Question: Hi i want to populate this tableview

i don't use the static table view because i take an error, and i decide to use the dynamic table view and disable the scroll in the table.
The table view is use only for the information :
'''
@IBOutlet var tableInfoQuake: UITableView!
override func viewDidLoad() {
super.viewDidLoad()
navigationItem.title = quake.place
tableInfoQuake.cellForRowAtIndexPath(NSIndexPath(forRow: 0, inSection: 0))?.textLabel?.text = quake.place
tableInfoQuake.cellForRowAtIndexPath(NSIndexPath(forRow: 0, inSection: 0))?.textLabel?.text = "Mag: \(quake.mag)"
tableInfoQuake.cellForRowAtIndexPath(NSIndexPath(forRow: 1, inSection: 0))?.textLabel?.text = "Cordinate: (\(quake.longitude),\(quake.latitude))"
tableInfoQuake.cellForRowAtIndexPath(NSIndexPath(forRow: 1, inSection: 0))?.textLabel?.text = "Depth: \(quake.depth)"
'''
but in the table view i don't visualize nothing.
how can i do? thank you.
EDIT: i do this to modify each row :
'''
func tableView(tableView: UITableView, cellForRowAtIndexPath indexPath: NSIndexPath) -> UITableViewCell {
var cellIdentifier = "quakeInfo"
var cell:UITableViewCell = tableView.dequeueReusableCellWithIdentifier(cellIdentifier, forIndexPath: indexPath) as UITableViewCell
if indexPath == NSIndexPath(forRow: 0, inSection: 0){
cell.textLabel!.text = quake.place
cell.detailTextLabel!.text = "Mag: \(quake.mag)"
}
if indexPath == NSIndexPath(forRow: 1, inSection: 0){
cell.textLabel!.text = "Cordinate: (\(quake.longitude),\(quake.latitude))"
cell.detailTextLabel!.text = "Depth: \(quake.depth)"
}
return cell
}
'''
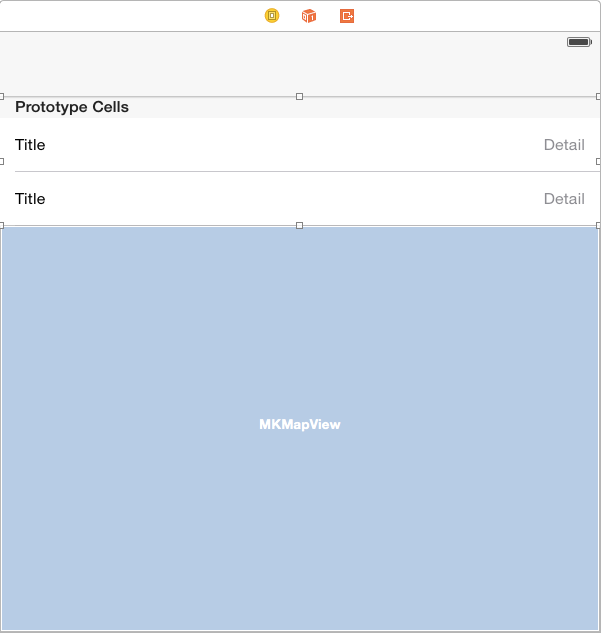
Answer: # Oh TableViews...
So, you want to dynamically populate a tableview. Well... here you go my friend:
---
## Step 1: Implement The DataSource
Okay.... so you know what a protocol is? Well if you don't ... <URL>. A DataSource is what the UITableView will call to retrieve the data it requires to display. To be specific, the DataSource in question is UITableViewDataSource.
so...
'''
// change top to...
class MyViewController:UIViewController, UITableViewDataSource
'''
This makes UITableViewDataSource a requirement for your ViewController. Next you need to set the datasource on your UITableView. So....
'''
override func viewDidLoad() {
super.viewDidLoad()
navigationItem.title = quake.place
tableInfoQuake.datasource = self
}
'''
Lets say you want to now add 7 cells to the table, and all 7 will say "Hello Man". For this example, I am going to do it the worst yet simplest way. if you want me to go more in depth, just comment below, and I will do it the better way.
'''
func tableView(tableView: UITableView, numberOfRowsInSection section: Int) -> Int {
return 7
}
func tableView(tableView: UITableView, cellForRowAtIndexPath indexPath: NSIndexPath) -> UITableViewCell {
let cell = UITableViewCell()
let label = UILabel(CGRect(x:0, y:0, width:200, height:50))
label.text = "Hello Man"
cell.addSubview(label)
return cell
}
'''
So thats it for step one. We have told the table that the ViewController has what it is looking for in terms of data, and we have returned data for it to use.
---
## Step 2: Implement The Delegate
Much like Step 1, this step starts with adding something to the top...
'''
// change top to...
class MyViewController:UIViewController, UITableViewDataSource, UITableViewDelegate
'''
Then, again, much like the top, we will edit the function...
'''
override func viewDidLoad() {
super.viewDidLoad()
navigationItem.title = quake.place
tableInfoQuake.datasource = self
tableInfoQuake.delegate = self
}
'''
And now we must implement the delegate methods that designate the height of each cell.
'''
func tableView(tableView: UITableView, heightForRowAtIndexPath indexPath: NSIndexPath) -> CGFloat {
return 50
}
'''
We have now added the delegate to the table, and implemented the method that tells the UITableView what the height of each cell is.
---
# Lets Put It All Together
'''
class MyViewController:UIViewController, UITableViewDataSource, UITableViewDelegate {
@IBOutlet var tableInfoQuake: UITableView!
override func viewDidLoad() {
super.viewDidLoad()
tableInfoQuake.datasource = self
tableInfoQuake.delegate = self
}
// UITableViewDataSource Functions
func tableView(tableView: UITableView, numberOfRowsInSection section: Int) -> Int {
return 7
}
func tableView(tableView: UITableView, cellForRowAtIndexPath indexPath: NSIndexPath) -> UITableViewCell {
let cell = UITableViewCell()
let label = UILabel(CGRect(x:0, y:0, width:200, height:50))
label.text = "Hello Man"
cell.addSubview(label)
return cell
}
// UITableViewDelegate Functions
func tableView(tableView: UITableView, heightForRowAtIndexPath indexPath: NSIndexPath) -> CGFloat {
return 50
}
}
'''
Good luck to you.
ZR